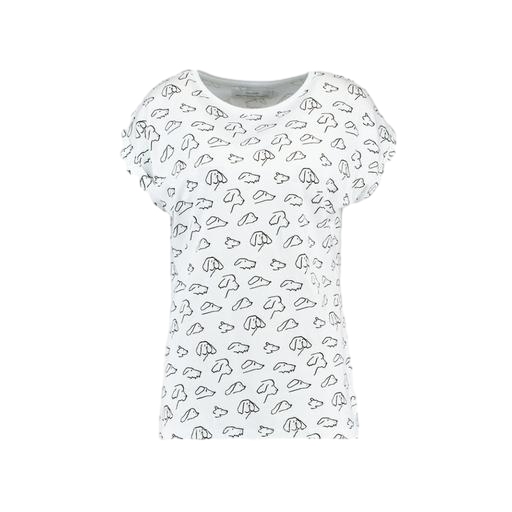
brett womens t-shirt print, white printed t-shirt, silver printed white t-shirt, white background